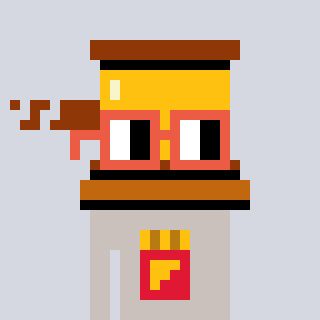
a pixel art character with square orange glasses, a gavel-shaped head and a foggrey-colored body on a cool background